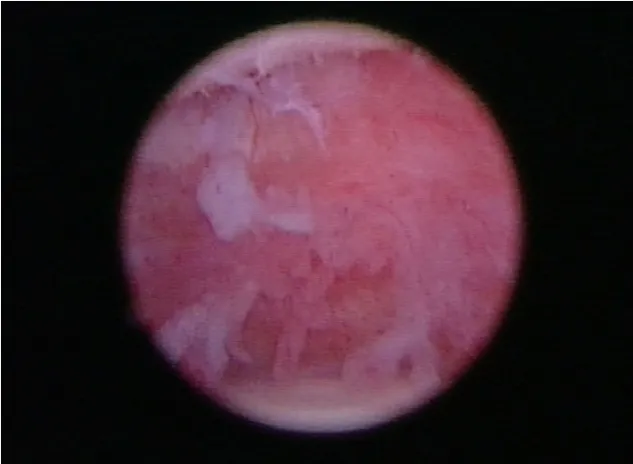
In all patients, arthroscopy of the affected shoulder revealed the synovium was inflamed and disrupted.
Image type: endoscopy (arthroscopy)